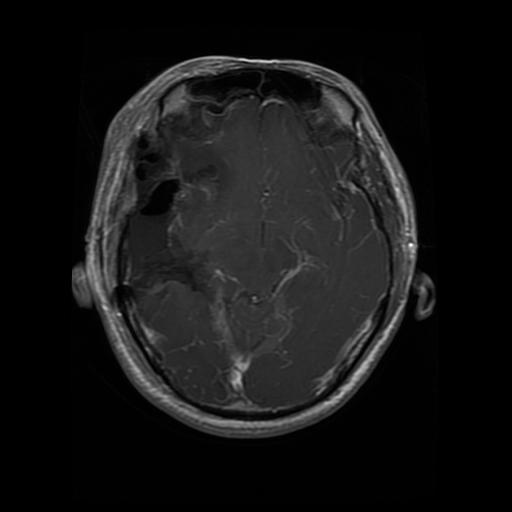
Label: glioma